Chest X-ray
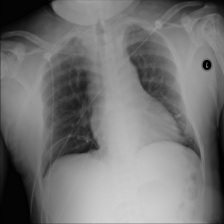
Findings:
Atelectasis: negative
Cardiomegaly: positive
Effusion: negative
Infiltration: negative
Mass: negative
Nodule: negative
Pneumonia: negative
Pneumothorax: negative
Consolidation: negative
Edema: negative
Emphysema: negative
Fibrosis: negative
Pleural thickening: negative
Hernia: negative